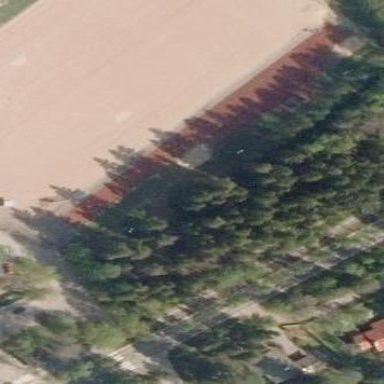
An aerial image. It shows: Clay pitch for leisure land activities.